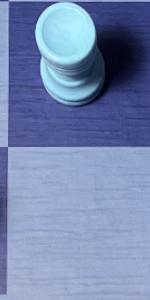
Label: Empty